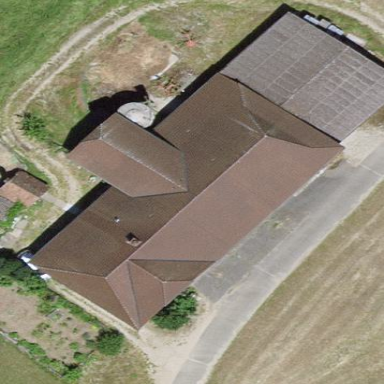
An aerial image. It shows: Farm building.